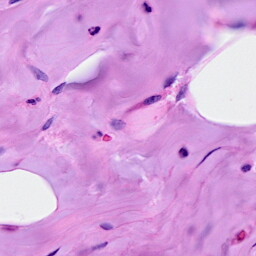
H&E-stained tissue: Breast